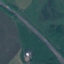
Land use / land cover: Highway